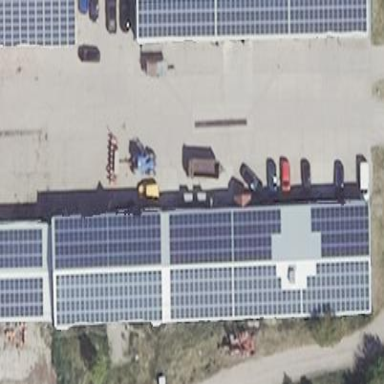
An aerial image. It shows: Building equipped with solar photovoltaic panel for generating electricity. The small installation is solar power generator.